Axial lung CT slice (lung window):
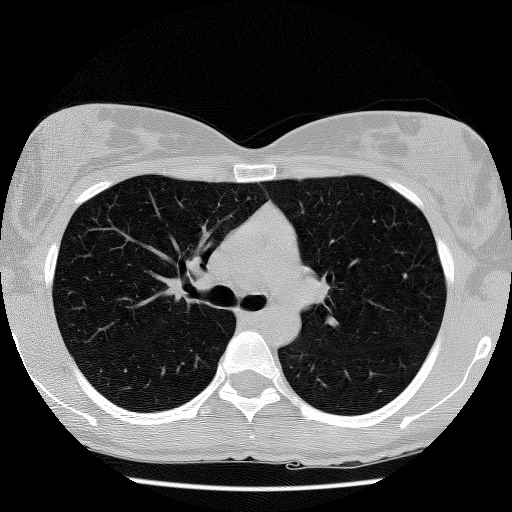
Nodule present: no